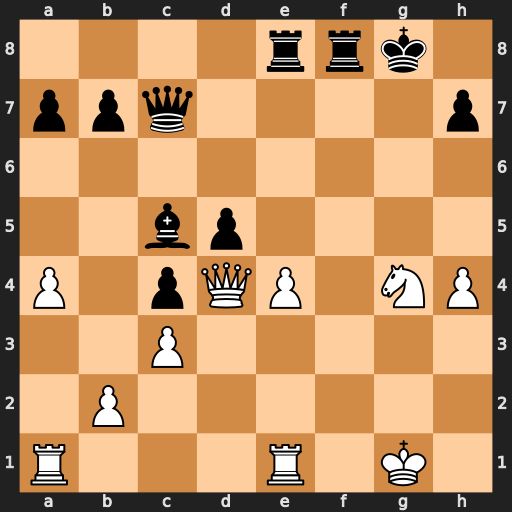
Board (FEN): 4rrk1/ppq4p/8/2bp4/P1pQP1NP/2P5/1P6/R3R1K1
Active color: w
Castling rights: -
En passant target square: -
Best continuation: Nh6#